Interaction volume radius: 10 \u00c5
Interaction volume height: 25 \u00c5
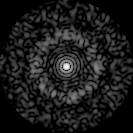
Disorder parameter: 0.8542